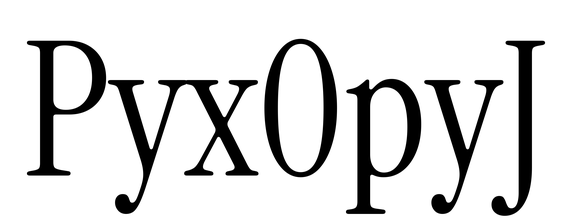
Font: InstrumentSerif-Regular